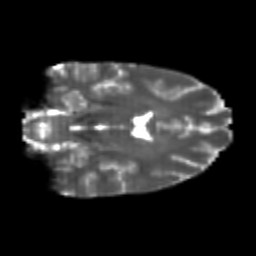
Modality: T2w
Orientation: coronal
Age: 22
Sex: female
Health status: healthy
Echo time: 0.074 s